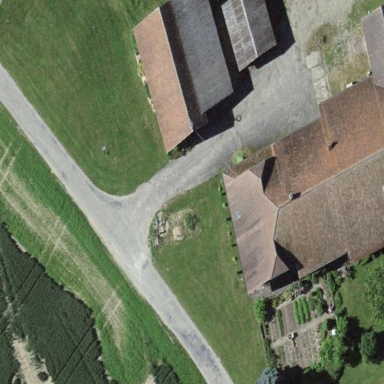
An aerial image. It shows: Barn.